Interaction volume radius: 5 \u00c5
Interaction volume height: 20 \u00c5
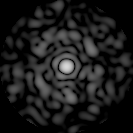
Disorder parameter: 0.8047